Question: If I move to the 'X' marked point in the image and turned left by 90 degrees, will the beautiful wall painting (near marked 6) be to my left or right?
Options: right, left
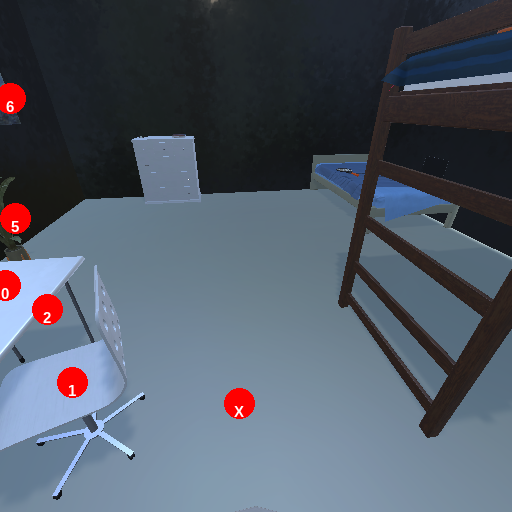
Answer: right